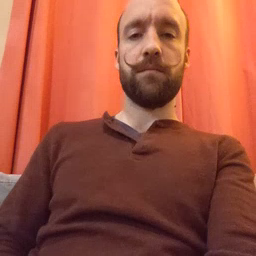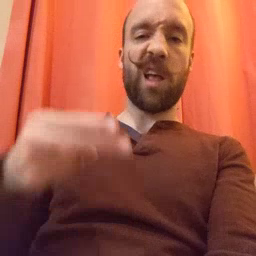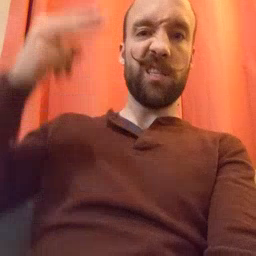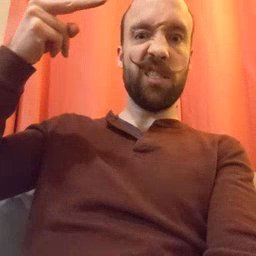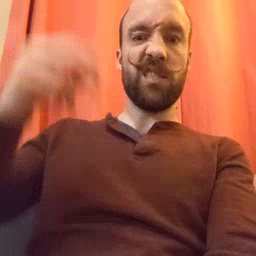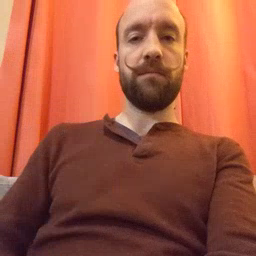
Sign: high